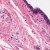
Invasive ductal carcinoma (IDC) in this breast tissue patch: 0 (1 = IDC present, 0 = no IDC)